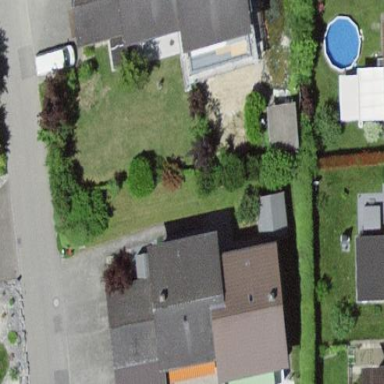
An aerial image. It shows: Semidetached house.